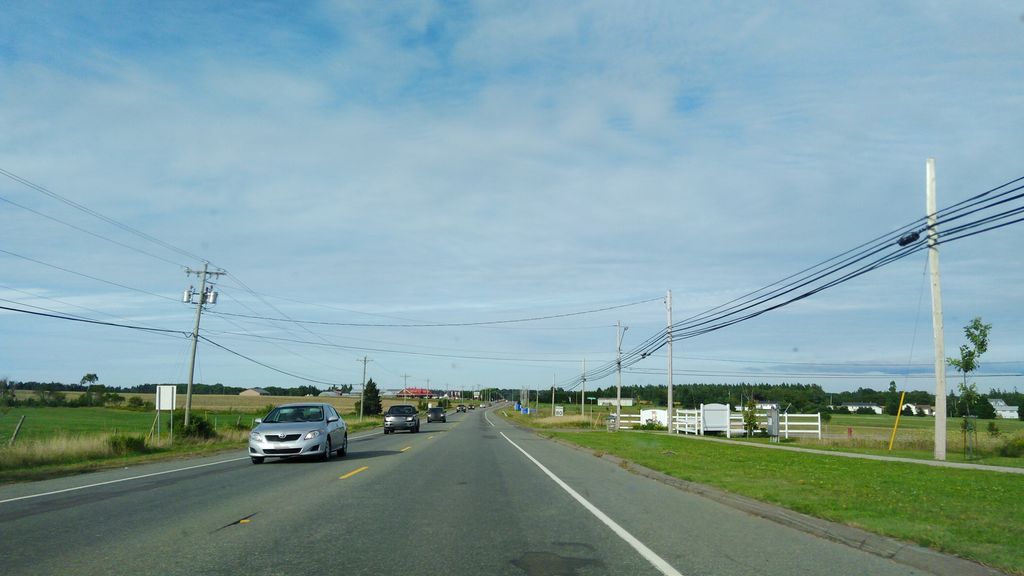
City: charlottetown